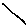
Label: line